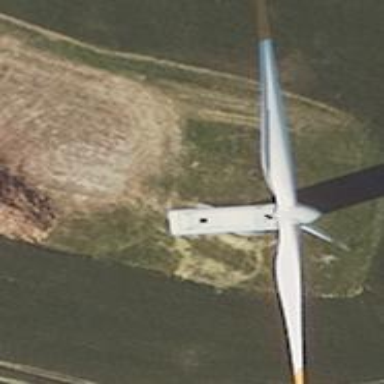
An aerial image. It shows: Wind generator of the horizontal axis type made by Vestas.